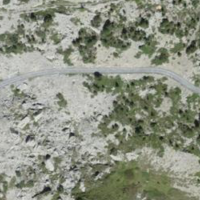
EUNIS habitat code: 50
Species observed at this site:
Dryas octopetala